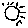
Label: sun